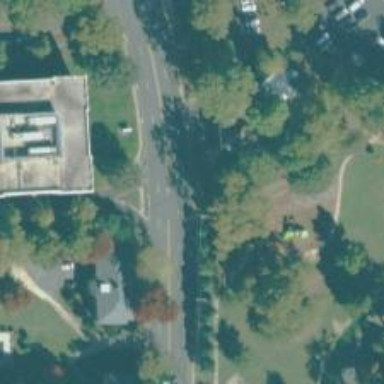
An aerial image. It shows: Unmarked crossing on the road.